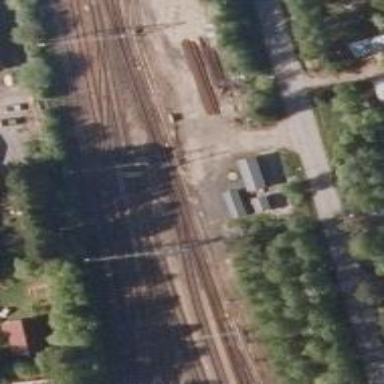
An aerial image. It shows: Rail yard with electrified contact lines for the railway.